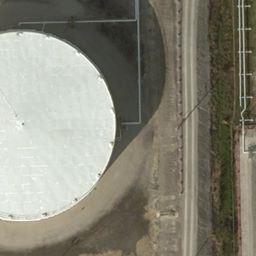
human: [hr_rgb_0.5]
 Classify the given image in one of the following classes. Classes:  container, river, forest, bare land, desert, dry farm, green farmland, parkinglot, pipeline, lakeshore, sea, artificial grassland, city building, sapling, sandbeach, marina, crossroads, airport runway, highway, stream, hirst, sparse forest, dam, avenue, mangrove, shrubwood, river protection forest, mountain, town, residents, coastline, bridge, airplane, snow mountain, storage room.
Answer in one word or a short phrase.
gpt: storage room